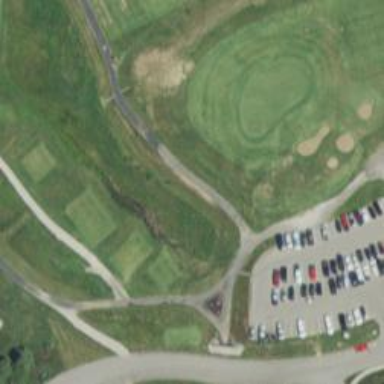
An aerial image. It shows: Path for both road and golf.